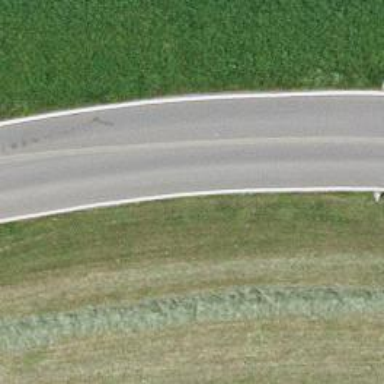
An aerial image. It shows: Paved tertiary road.